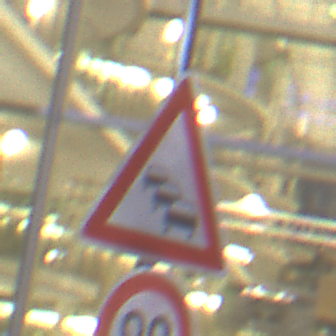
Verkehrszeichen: Stau
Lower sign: Geschwindigkeit90
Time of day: Night
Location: Outdoor (Urban)
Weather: PartlyCloudy
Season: NotSpecified
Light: Artificial